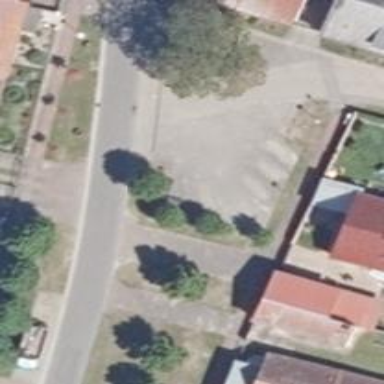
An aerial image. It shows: Parking area with surface.